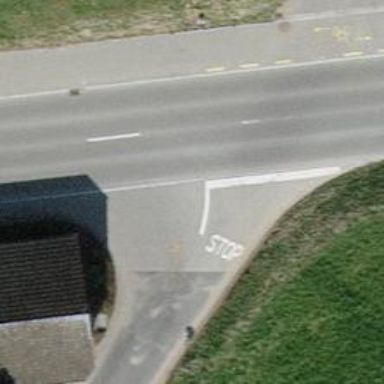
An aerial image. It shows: Stop road.